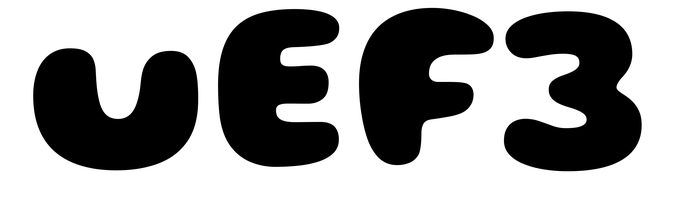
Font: Gluten_ExtraBold